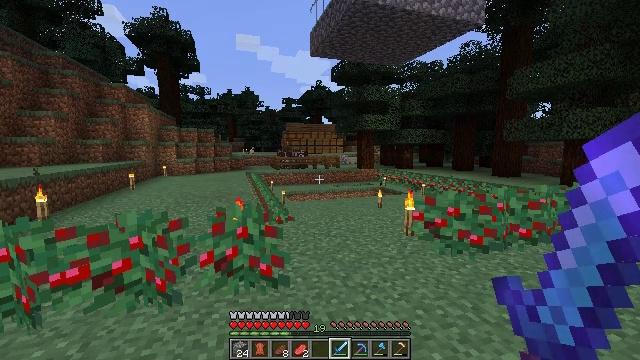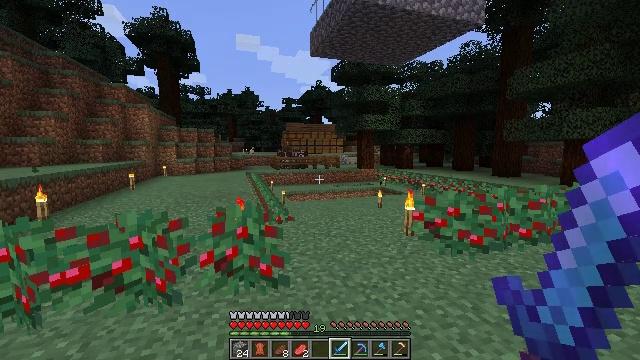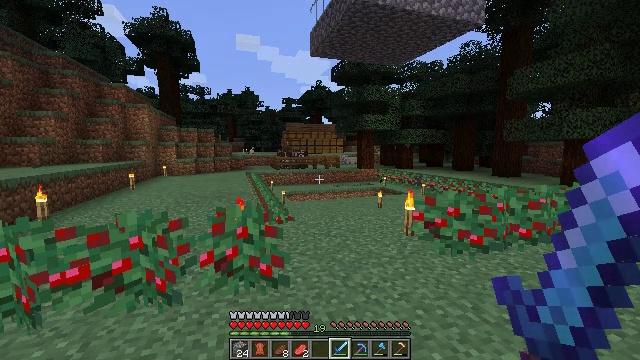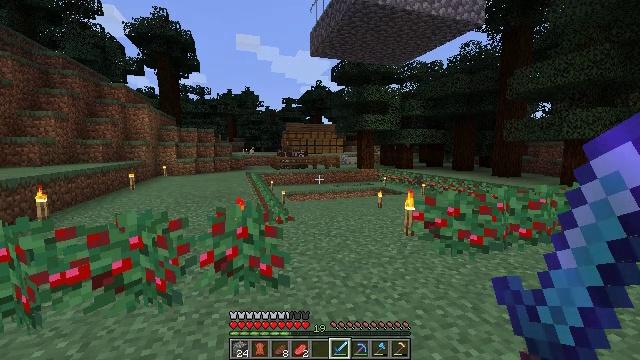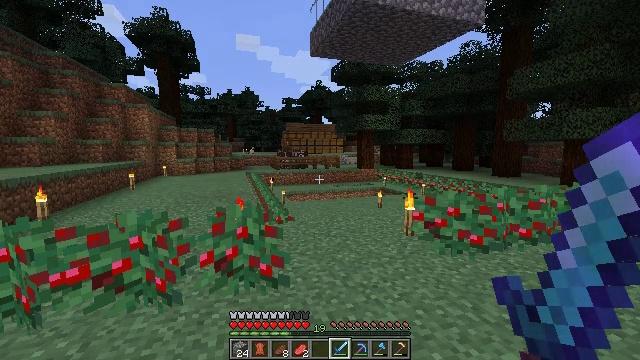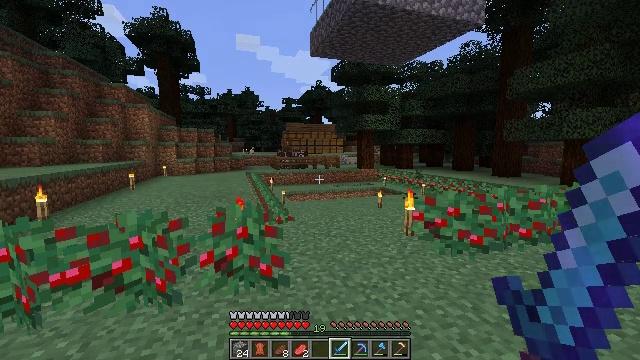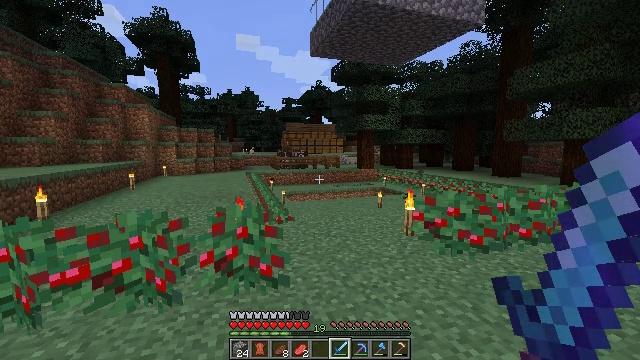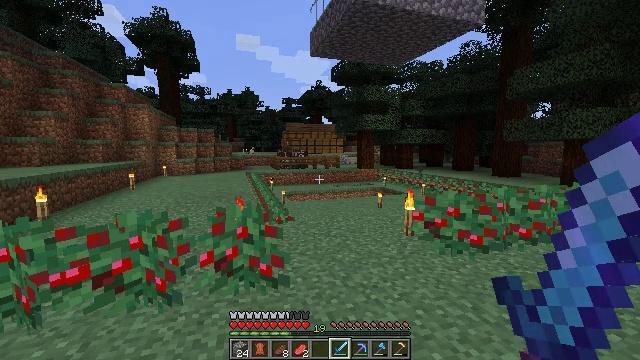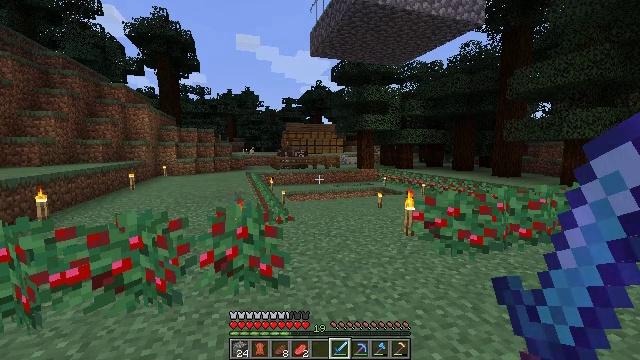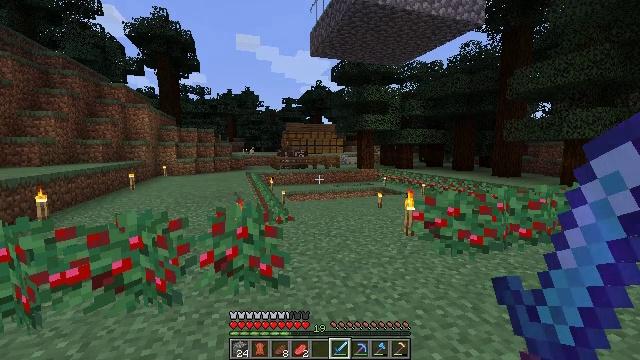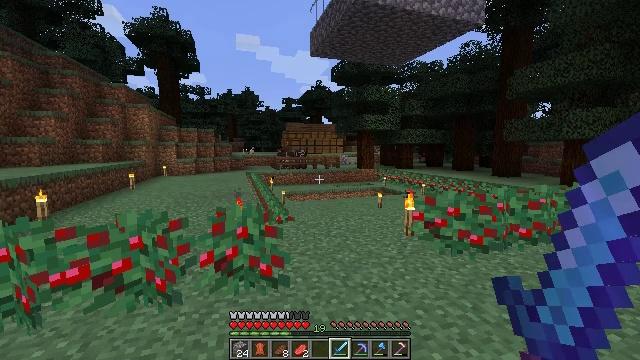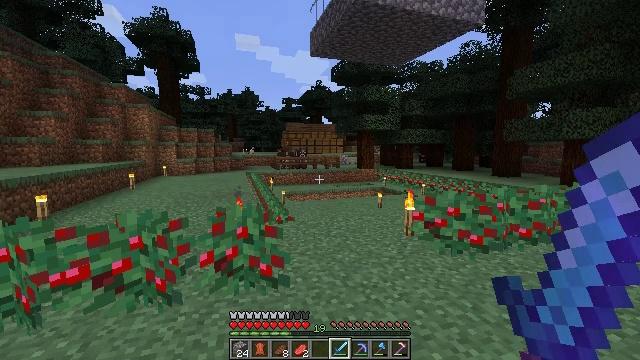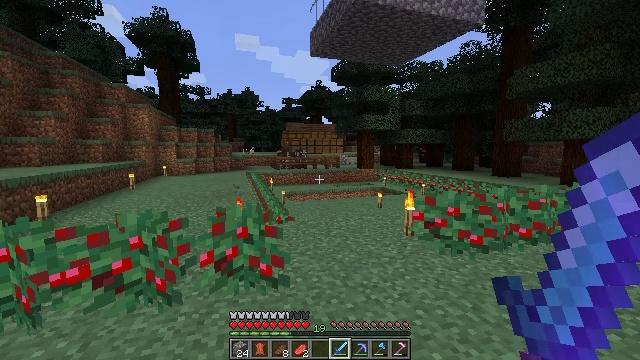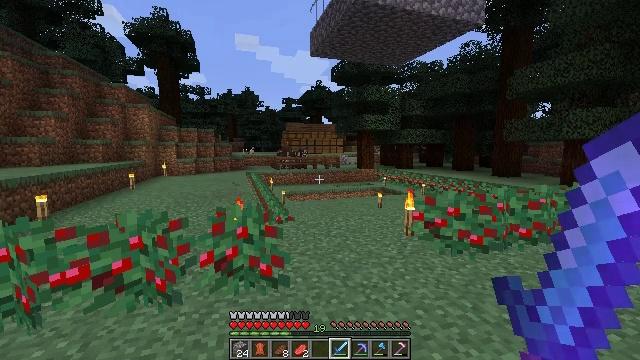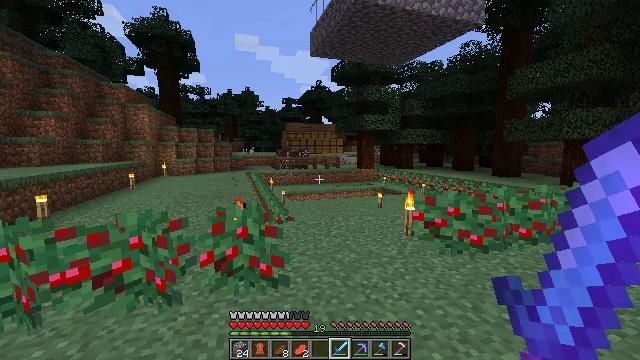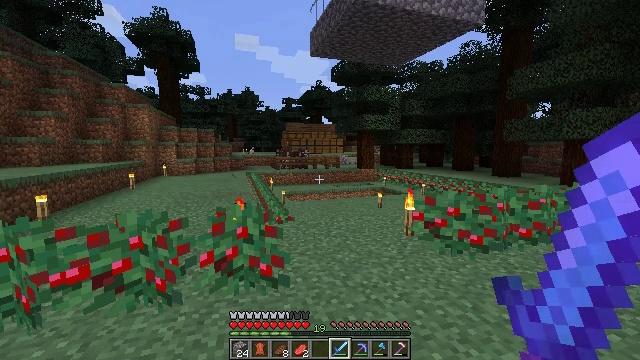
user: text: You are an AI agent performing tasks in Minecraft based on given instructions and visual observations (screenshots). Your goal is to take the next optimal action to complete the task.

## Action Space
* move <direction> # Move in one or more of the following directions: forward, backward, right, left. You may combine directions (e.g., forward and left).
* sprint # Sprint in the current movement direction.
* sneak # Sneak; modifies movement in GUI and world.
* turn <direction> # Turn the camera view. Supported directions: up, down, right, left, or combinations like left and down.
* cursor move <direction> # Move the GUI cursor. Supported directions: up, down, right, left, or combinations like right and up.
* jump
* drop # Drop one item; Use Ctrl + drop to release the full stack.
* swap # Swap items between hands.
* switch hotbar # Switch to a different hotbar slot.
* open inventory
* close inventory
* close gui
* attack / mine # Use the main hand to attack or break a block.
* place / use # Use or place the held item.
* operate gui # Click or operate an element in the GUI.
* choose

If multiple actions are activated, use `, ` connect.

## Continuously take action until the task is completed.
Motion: motion action
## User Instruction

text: Harvest wheat from the field.
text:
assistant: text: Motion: no_op
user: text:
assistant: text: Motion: no_op
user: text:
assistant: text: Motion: no_op
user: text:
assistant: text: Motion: no_op
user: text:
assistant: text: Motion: no_op
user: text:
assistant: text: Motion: no_op
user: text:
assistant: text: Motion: no_op
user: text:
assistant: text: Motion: no_op
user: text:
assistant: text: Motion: no_op
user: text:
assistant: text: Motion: no_op
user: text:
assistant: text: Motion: no_op
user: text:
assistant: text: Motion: no_op
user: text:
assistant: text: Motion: no_op
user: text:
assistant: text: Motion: no_op
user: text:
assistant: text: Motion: no_op
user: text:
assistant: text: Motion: no_op
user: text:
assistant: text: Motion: no_op
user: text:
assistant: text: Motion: no_op
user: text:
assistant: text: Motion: no_op
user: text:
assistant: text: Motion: no_op
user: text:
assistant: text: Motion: no_op
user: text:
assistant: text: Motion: no_op
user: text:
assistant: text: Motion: no_op
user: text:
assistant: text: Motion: no_op
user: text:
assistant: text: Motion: no_op
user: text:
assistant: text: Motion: no_op
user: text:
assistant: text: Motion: no_op
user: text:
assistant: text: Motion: no_op
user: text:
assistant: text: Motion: no_op
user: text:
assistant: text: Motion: no_op